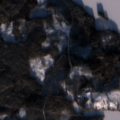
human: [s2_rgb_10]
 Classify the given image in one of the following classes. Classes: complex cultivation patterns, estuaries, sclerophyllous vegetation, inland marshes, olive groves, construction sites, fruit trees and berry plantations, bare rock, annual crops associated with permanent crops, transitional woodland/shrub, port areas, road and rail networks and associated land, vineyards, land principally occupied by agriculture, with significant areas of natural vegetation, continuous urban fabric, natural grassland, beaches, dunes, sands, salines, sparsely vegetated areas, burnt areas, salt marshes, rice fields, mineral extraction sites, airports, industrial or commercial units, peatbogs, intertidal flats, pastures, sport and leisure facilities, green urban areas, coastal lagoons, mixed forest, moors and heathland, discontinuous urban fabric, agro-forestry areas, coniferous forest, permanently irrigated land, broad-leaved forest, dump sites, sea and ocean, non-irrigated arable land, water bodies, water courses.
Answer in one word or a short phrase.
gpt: coniferous forest, mixed forest, water bodies